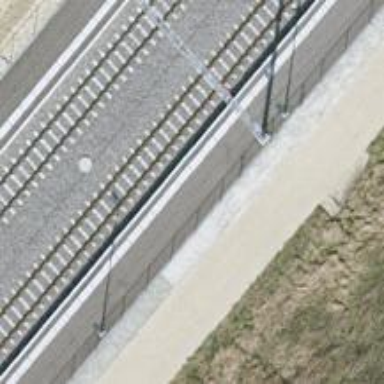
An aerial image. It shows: Stop for light rail public transport on the railway.